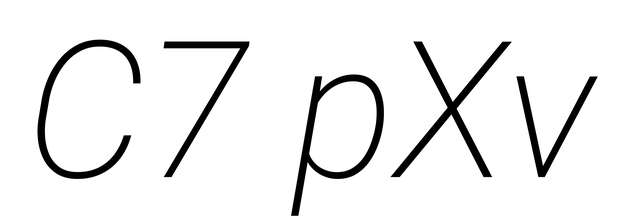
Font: Roboto-Italic_ExtraLight_Italic